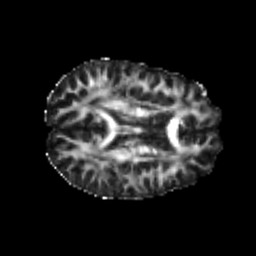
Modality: FA
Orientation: axial
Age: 21
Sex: male
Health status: healthy
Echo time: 0.074 s